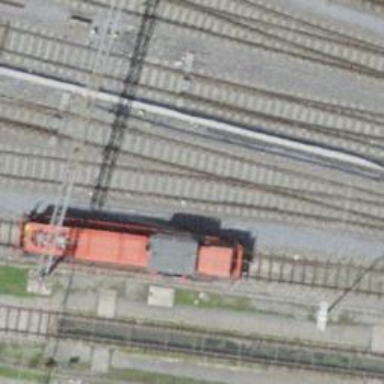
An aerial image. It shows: Railway yard with one track. The railway is electrified with contact line at dual voltages of 3000 and 15000.